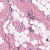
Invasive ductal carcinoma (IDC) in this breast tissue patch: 1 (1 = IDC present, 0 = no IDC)